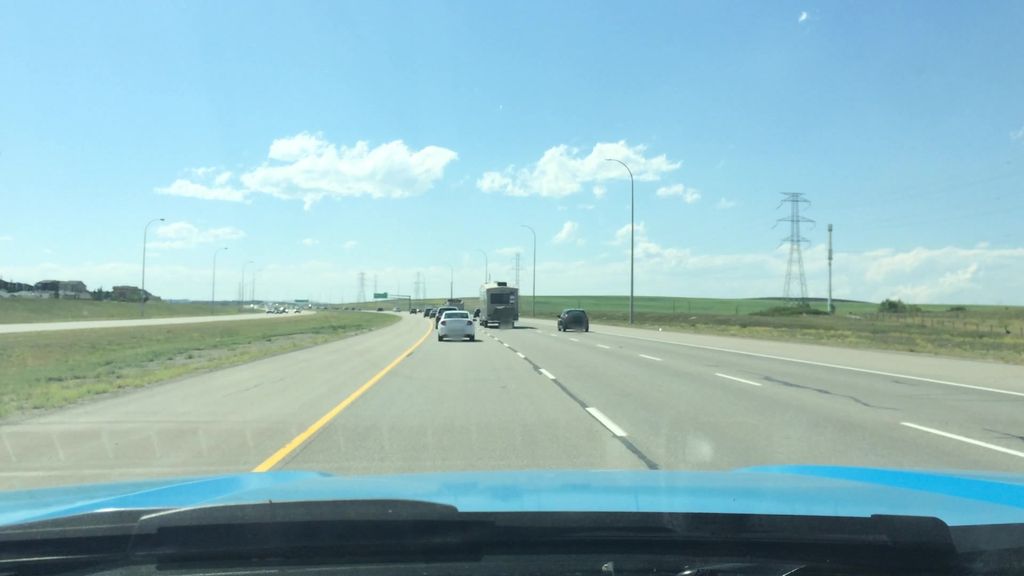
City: calgary